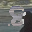
Label: 8